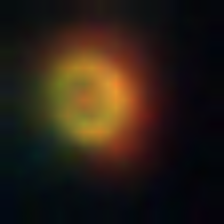
Taxon: NanoPlankton
Group: Other